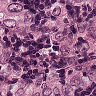
Metastatic tissue present: yes